Question: Anyone has a ready implementation of the Reverse Breadth First traversal algorithm in C#?
By Reverse Breadth First traversal , I mean instead of searching a tree starting from a common node, I want to search the tree from the bottom and gradually converged to a common node.
Let's see the below figure, this is the output of a Breadth First traversal :

In my reverse breadth first traversal , '9','10','11' and '12' will be the first few nodes found ( the order of them are not important as they are all first order). '5', '6', '7' and '8' are the second few nodes found, and so on. '1' would be the last node found.
Any ideas or pointers?
Edit: Change "Breadth First Search" to "Breadth First traversal" to clarify the question
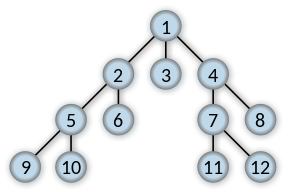
Answer: Run a normal BFS from 'rootNode' and let 'depth[i] = linked list of nodes with depth i'. So for your example you'll have:
'depth[1] = {1}, depth[2] = {2, 3, 4} etc.'. You can build this with a simple BFS search. Then print all the nodes in 'depth[maxDepth]', then those in 'depth[maxDepth - 1]' etc.
The depth of a node 'i' is equal to the depth of its father node + 1. The depth of the root node can be considered 1 or 0.